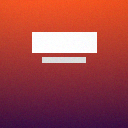
Screen state: on